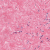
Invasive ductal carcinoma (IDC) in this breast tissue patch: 0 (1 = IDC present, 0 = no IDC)